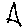
Label: triangle